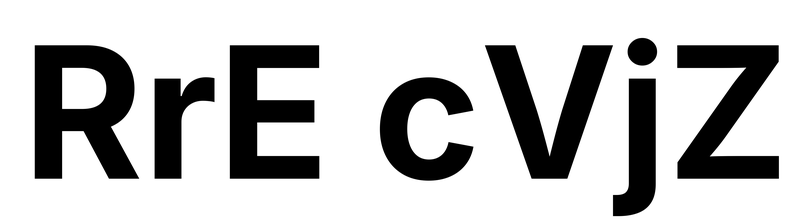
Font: Inter_Bold